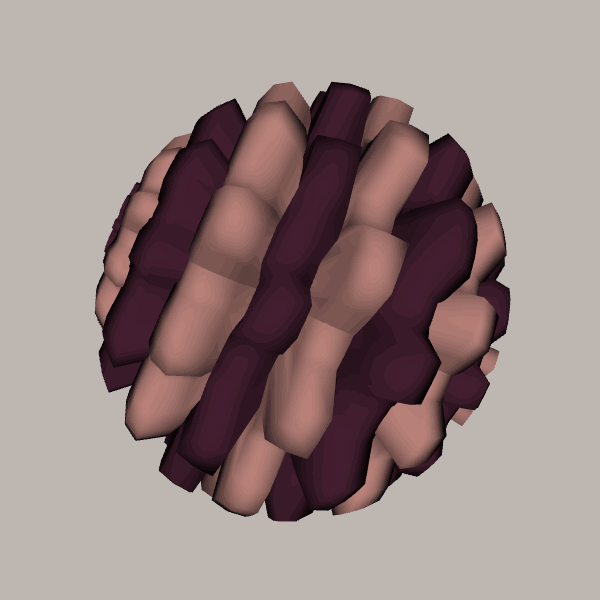
Background: light